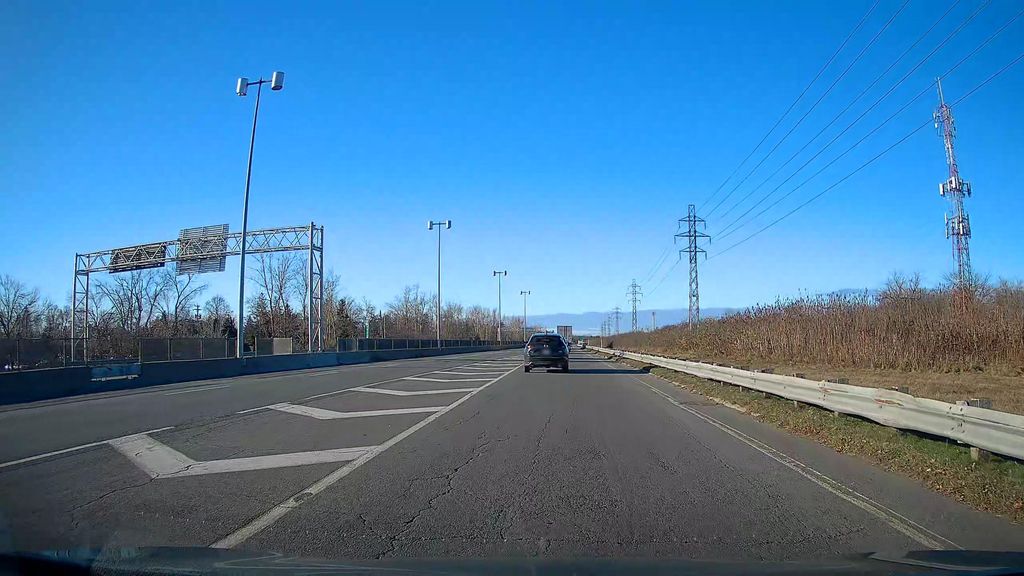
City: montreal